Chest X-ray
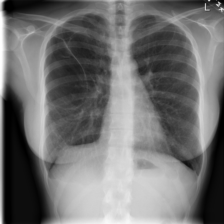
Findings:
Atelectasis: negative
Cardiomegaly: negative
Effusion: negative
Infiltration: negative
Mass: negative
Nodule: negative
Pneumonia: negative
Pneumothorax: positive
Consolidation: negative
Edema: negative
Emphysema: negative
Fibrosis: negative
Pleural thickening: negative
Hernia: negative